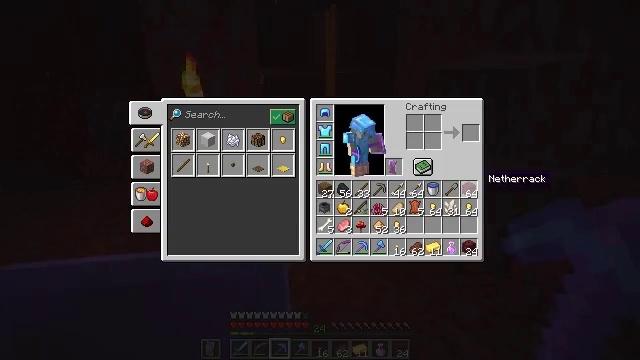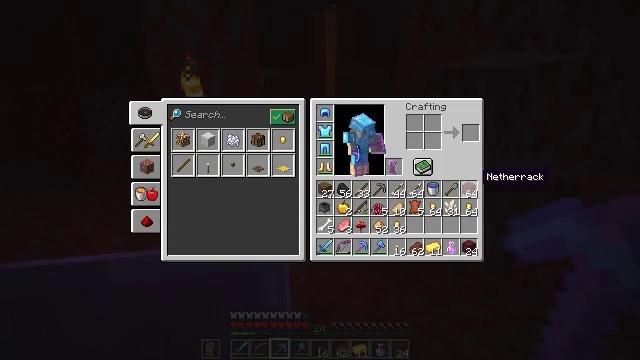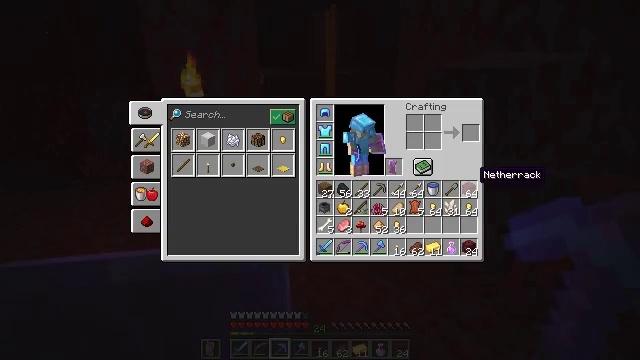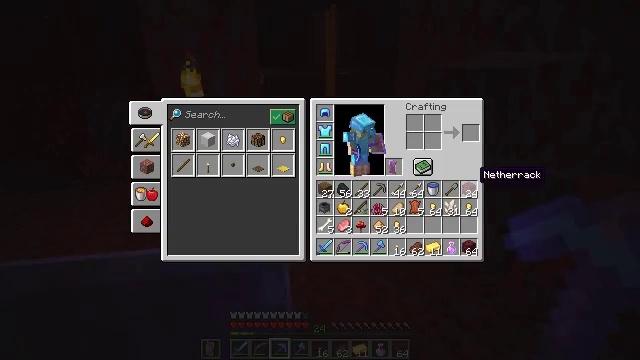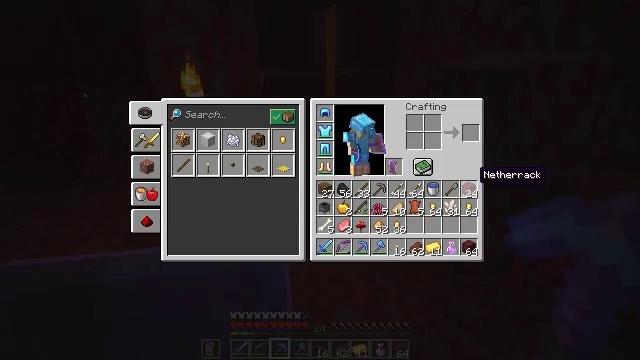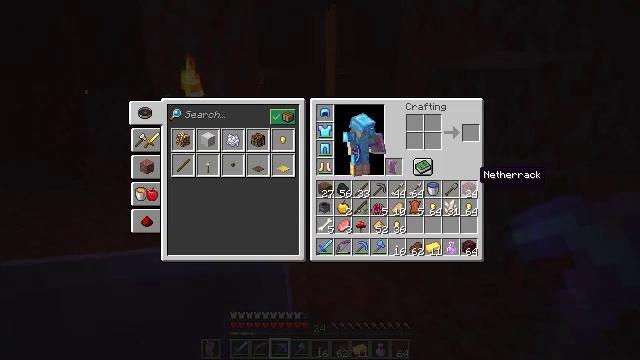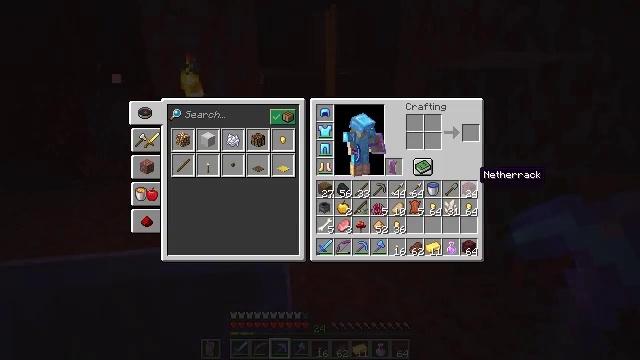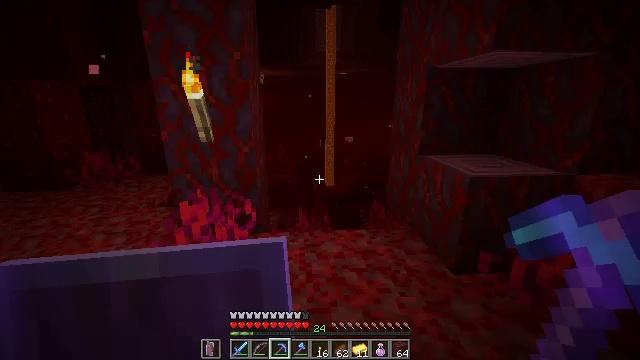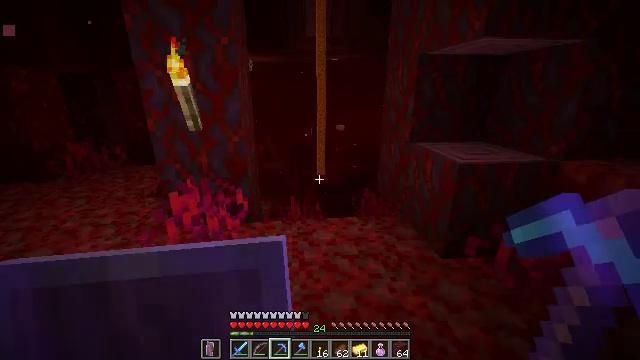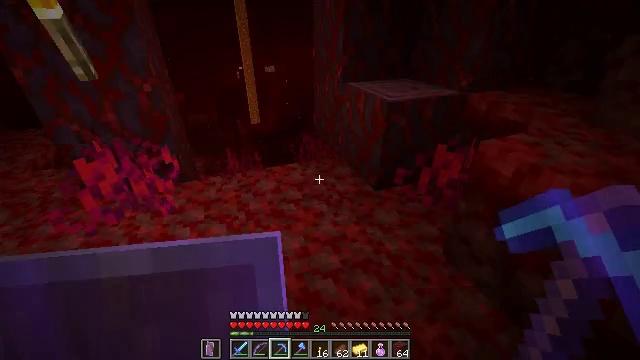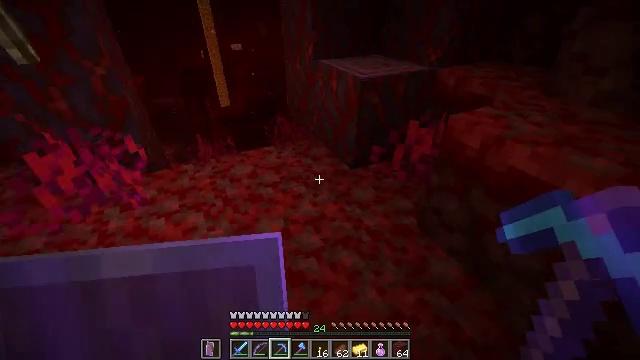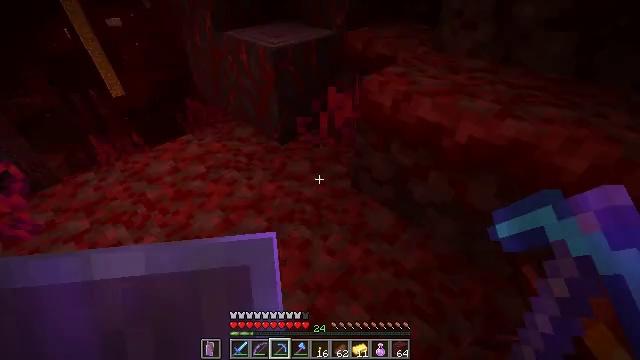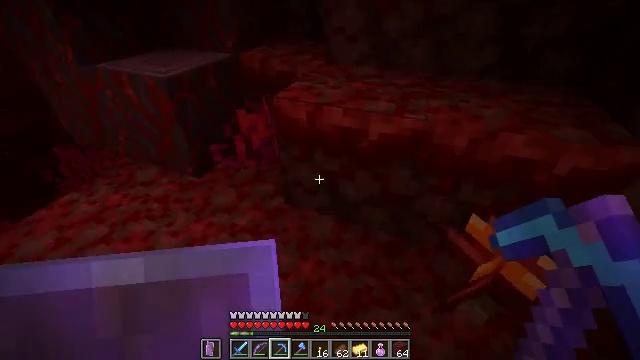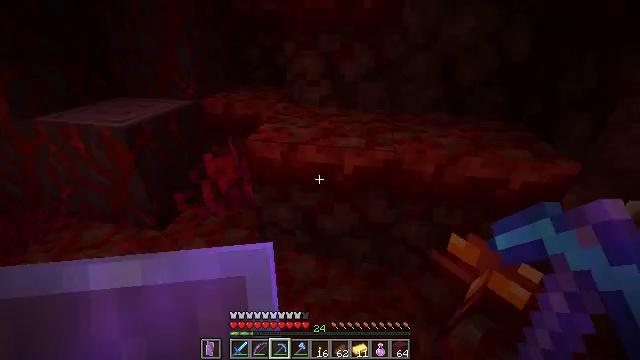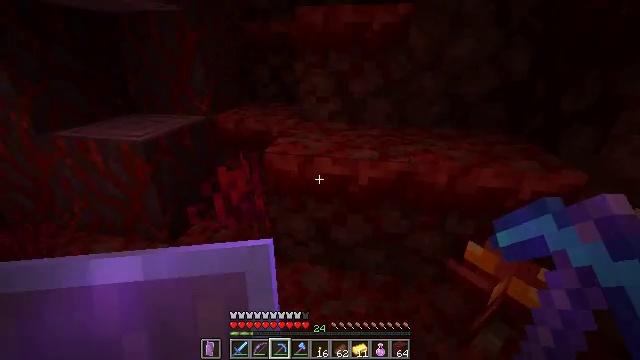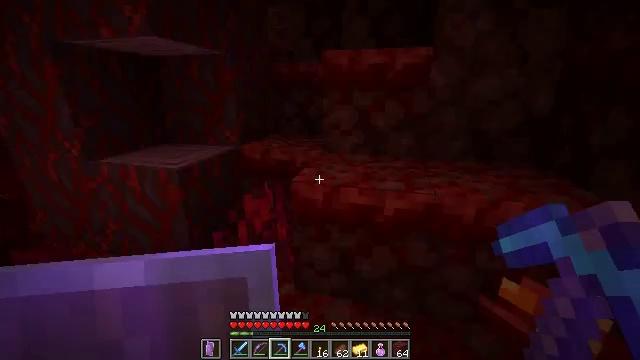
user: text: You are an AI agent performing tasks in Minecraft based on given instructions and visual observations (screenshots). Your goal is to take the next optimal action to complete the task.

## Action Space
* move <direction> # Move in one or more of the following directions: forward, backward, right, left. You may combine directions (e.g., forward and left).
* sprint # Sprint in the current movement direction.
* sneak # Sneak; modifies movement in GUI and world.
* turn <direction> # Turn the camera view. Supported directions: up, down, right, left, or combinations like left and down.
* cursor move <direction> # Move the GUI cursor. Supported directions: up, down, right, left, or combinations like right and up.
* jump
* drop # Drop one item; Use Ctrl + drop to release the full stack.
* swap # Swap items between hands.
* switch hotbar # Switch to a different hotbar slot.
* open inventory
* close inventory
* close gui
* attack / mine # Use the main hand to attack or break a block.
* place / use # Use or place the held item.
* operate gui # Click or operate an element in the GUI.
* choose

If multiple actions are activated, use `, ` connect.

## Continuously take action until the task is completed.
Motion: motion action
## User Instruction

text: Gather crimson roots by holding left button.
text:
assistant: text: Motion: sneak
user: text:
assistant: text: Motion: sneak
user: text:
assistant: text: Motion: sneak, operate gui
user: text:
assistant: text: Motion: sneak, operate gui
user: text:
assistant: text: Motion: sneak
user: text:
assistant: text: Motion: sneak
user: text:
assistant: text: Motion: no_op
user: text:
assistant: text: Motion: turn right and down
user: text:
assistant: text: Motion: turn right and down
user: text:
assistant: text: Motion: turn right and down
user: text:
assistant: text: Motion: turn right and down
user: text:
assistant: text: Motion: move left, turn right and up
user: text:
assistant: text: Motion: move left, turn right and up
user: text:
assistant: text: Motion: move back and move left, turn up
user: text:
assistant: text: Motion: move back and move left, turn left and up
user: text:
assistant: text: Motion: move back and move left, turn left and up
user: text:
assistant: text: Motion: move back and move left, turn left and up
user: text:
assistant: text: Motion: move back and move left, turn left and up
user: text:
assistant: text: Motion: move left, turn left and up
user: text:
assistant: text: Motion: turn left and up
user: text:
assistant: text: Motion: turn up
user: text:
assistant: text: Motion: turn up
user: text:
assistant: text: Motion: turn up
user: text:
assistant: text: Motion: no_op
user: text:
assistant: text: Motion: no_op
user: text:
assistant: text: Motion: no_op
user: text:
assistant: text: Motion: no_op
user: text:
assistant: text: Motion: no_op
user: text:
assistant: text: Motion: turn left and down
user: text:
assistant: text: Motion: move forward, turn left and down